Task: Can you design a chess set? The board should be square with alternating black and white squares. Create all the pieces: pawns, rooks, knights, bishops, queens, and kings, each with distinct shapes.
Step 4967:
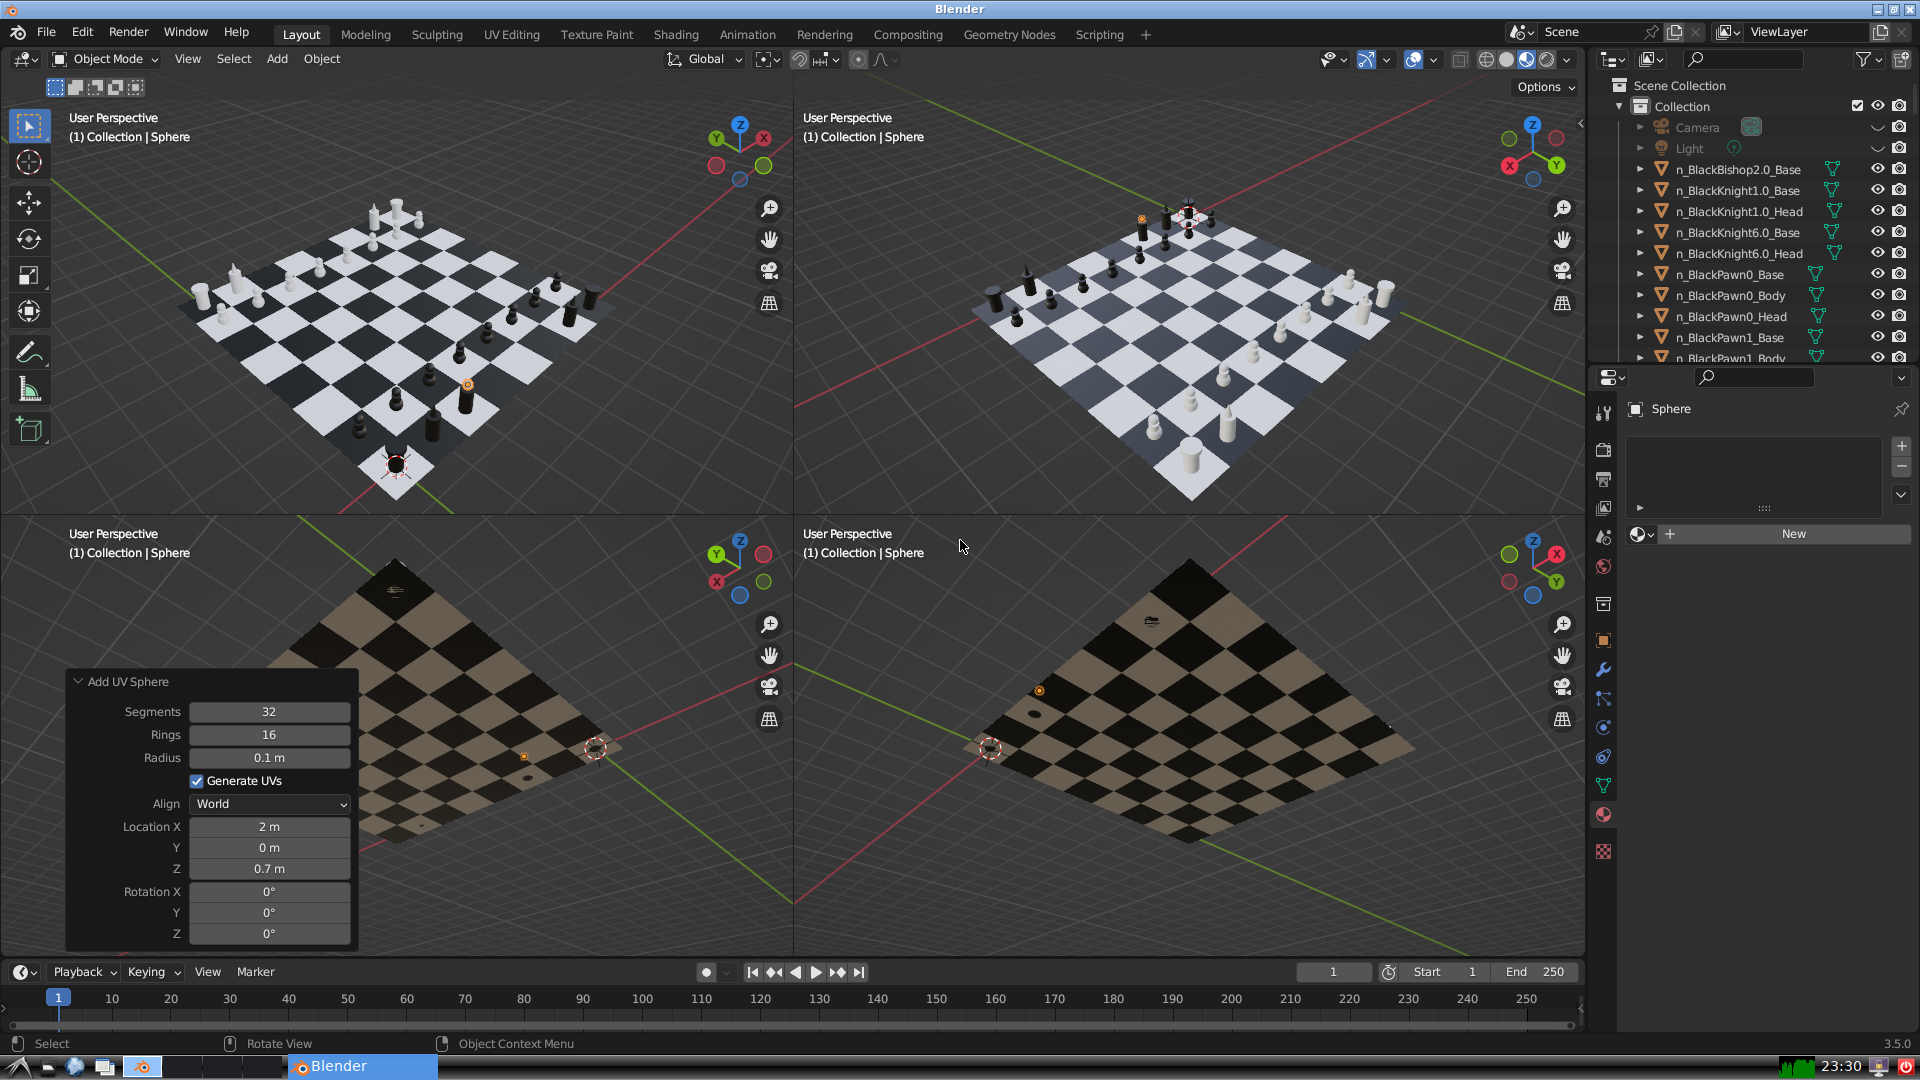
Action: {"mouse_move": [1608, 631]}